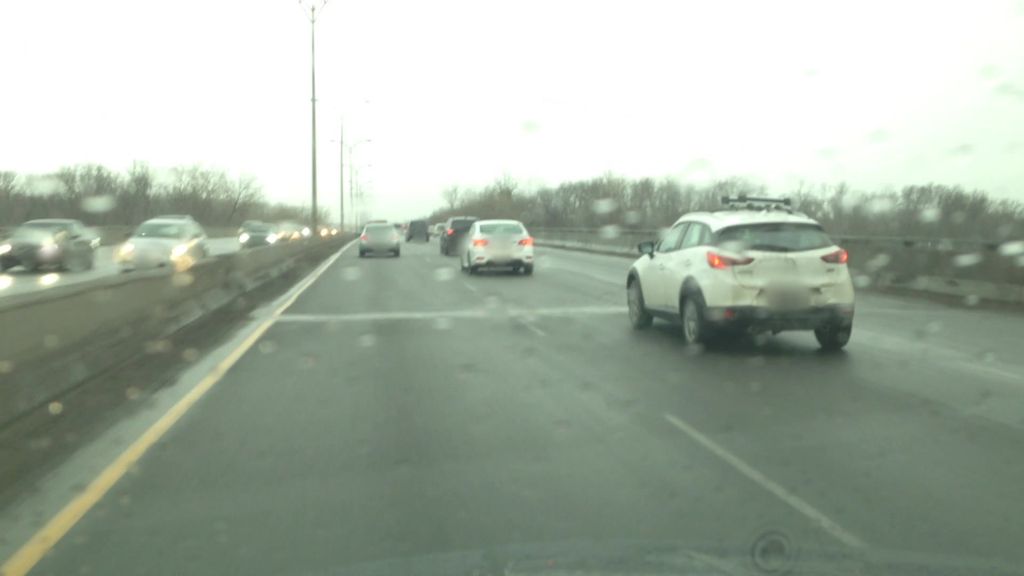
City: montreal